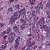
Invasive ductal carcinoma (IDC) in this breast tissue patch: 1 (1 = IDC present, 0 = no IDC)